Question: After starting glassfish server i get this warnings:
'''
Warning: Class 'javax.ejb.PostActivate' not found, interception based on it is not enabled
Warning: Class 'javax.ejb.PrePassivate' not found, interception based on it is not enabled
'''
What can be the reason of this warnings ? How can i get rid of them ?
---
UPD1.
> It appears that NetBeans is putting a bunch of jersey jars into the
WEB-INF/lib directory of the application when it is built. These jars
should not be placed in WEB-INF/lib
So it might be, because some jars not should be placed in WEB-INF/lib
Here what i have:

---
UPD2.
> If you use Netbeans 7.4 and use the "new Java web application" wizard
and just click through the defaults except be sure to check the box to
include "contexts and dependency injection", then run it on GlassFish
4 and you'll get the warning.
## :(
---
UPD3.
<URL>
The following warning messages should be ignored, they are 'false-positive' alert messages
---
UPD4.
Yes, i am using maven. Here is my pom.xml
'''
<?xml version="1.0" encoding="UTF-8"?>
<project xmlns="http://maven.apache.org/POM/4.0.0"
xmlns:xsi="http://www.w3.org/2001/XMLSchema-instance"
xsi:schemaLocation="http://maven.apache.org/POM/4.0.0 http://maven.apache.org/xsd/maven-4.0.0.xsd">
<modelVersion>4.0.0</modelVersion>
<groupId>com.mycompany</groupId>
<artifactId>WebSite</artifactId>
<version>1.0-SNAPSHOT</version>
<packaging>war</packaging>
<name>WebSite</name>
<properties>
<endorsed.dir>${project.build.directory}/endorsed</endorsed.dir>
<project.build.sourceEncoding>UTF-8</project.build.sourceEncoding>
</properties>
<repositories>
<repository>
<id>prime-repo</id>
<name>PrimeFaces Maven Repository</name>
<url>http://repository.primefaces.org</url>
<layout>default</layout>
</repository>
</repositories>
<dependencies>
<dependency>
<groupId>com.octo.captcha</groupId>
<artifactId>simplecaptcha</artifactId>
<version>1.2.1</version>
<type>jar</type>
</dependency>
<dependency>
<groupId>org.primefaces</groupId>
<artifactId>primefaces</artifactId>
<version>4.0</version>
</dependency>
<dependency>
<groupId>org.primefaces.themes</groupId>
<artifactId>all-themes</artifactId>
<version>1.0.10</version>
</dependency>
<dependency>
<groupId>org.primefaces.extensions</groupId>
<artifactId>primefaces-extensions</artifactId>
<version>1.2.1</version>
</dependency>
<dependency>
<groupId>org.primefaces.extensions</groupId>
<artifactId>resources-codemirror</artifactId>
<version>1.2.1</version>
</dependency>
<dependency>
<groupId>org.primefaces.extensions</groupId>
<artifactId>resources-ckeditor</artifactId>
<version>1.2.1</version>
</dependency>
<dependency>
<groupId>org.atmosphere</groupId>
<artifactId>atmosphere-runtime</artifactId>
<version>2.1.3</version>
</dependency>
<dependency>
<groupId>org.imgscalr</groupId>
<artifactId>imgscalr-lib</artifactId>
<version>4.2</version>
<type>jar</type>
<scope>compile</scope>
</dependency>
<dependency>
<groupId>org.slf4j</groupId>
<artifactId>slf4j-simple</artifactId>
<version>1.7.5</version>
</dependency>
<dependency>
<groupId>mysql</groupId>
<artifactId>mysql-connector-java</artifactId>
<version>5.1.30</version>
<scope>provided</scope>
</dependency>
<dependency>
<groupId>org.hibernate</groupId>
<artifactId>hibernate-core</artifactId>
<version>4.3.5.Final</version>
</dependency>
<dependency>
<groupId>org.jsoup</groupId>
<artifactId>jsoup</artifactId>
<version>1.7.3</version>
</dependency>
<dependency>
<groupId>commons-io</groupId>
<artifactId>commons-io</artifactId>
<version>2.4</version>
<type>jar</type>
</dependency>
<dependency>
<groupId>junit</groupId>
<artifactId>junit</artifactId>
<version>4.10</version>
<scope>test</scope>
</dependency>
<dependency>
<groupId>com.ganyo</groupId>
<artifactId>gcm-server</artifactId>
<version>1.0.2</version>
</dependency>
<dependency>
<groupId>javax</groupId>
<artifactId>javaee-api</artifactId>
<version>7.0</version>
<scope>provided</scope>
</dependency>
</dependencies>
<build>
<plugins>
<plugin>
<groupId>org.apache.maven.plugins</groupId>
<artifactId>maven-compiler-plugin</artifactId>
<version>3.1</version>
<configuration>
<source>1.7</source>
<target>1.7</target>
<compilerArguments>
<endorseddirs>${endorsed.dir}</endorseddirs>
</compilerArguments>
</configuration>
</plugin>
</plugins>
</build>
</project>
'''
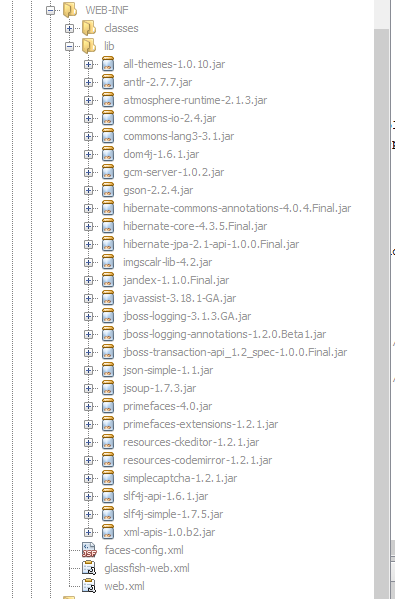
Answer: The reason: Classes 'javax.ejb.PostActivate' and 'javax.ejb.PrePassivate' were not found. You are missing a dependency.
Add this dependency to your pom.xml:
'''
<dependency>
<groupId>javax.ejb</groupId>
<artifactId>javax.ejb-api</artifactId>
<version>3.2</version>
</dependency>
'''
Regards,
A.